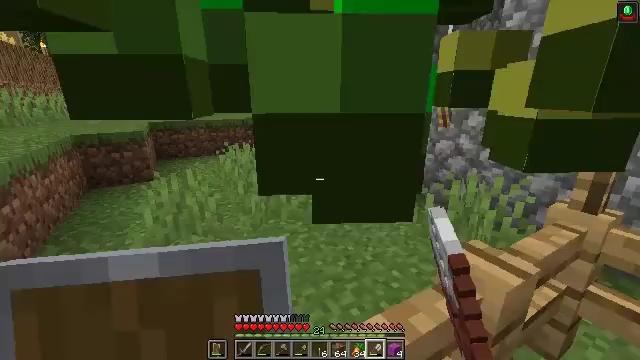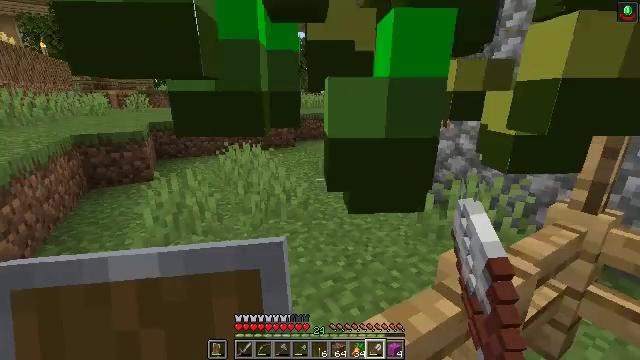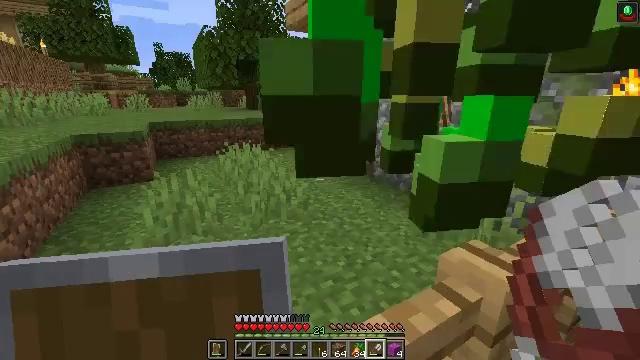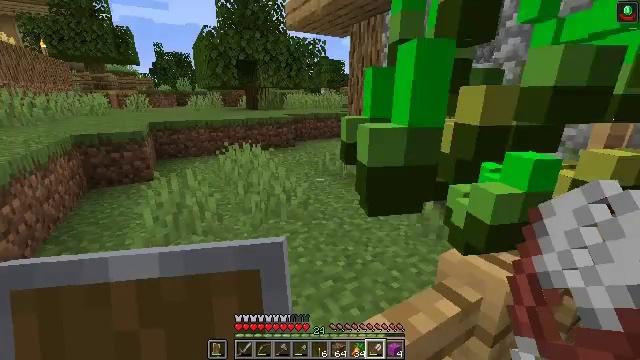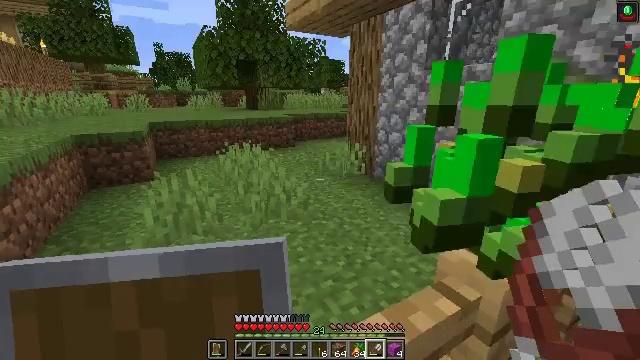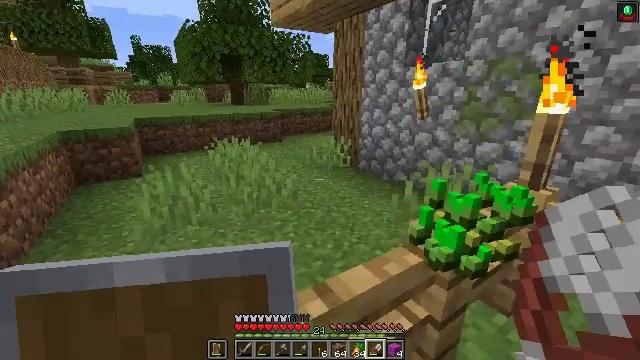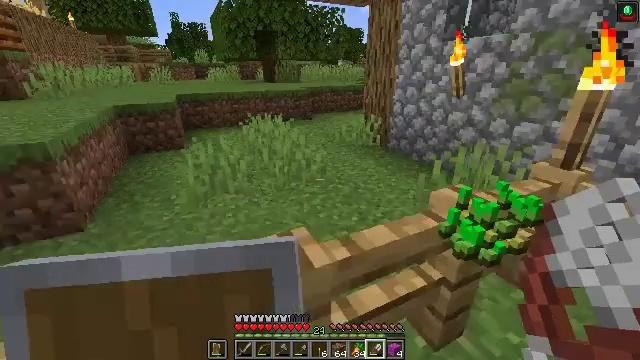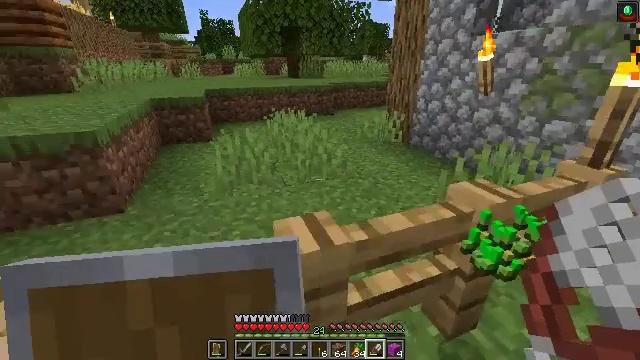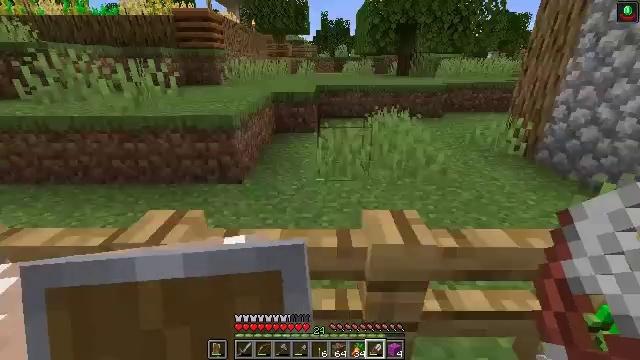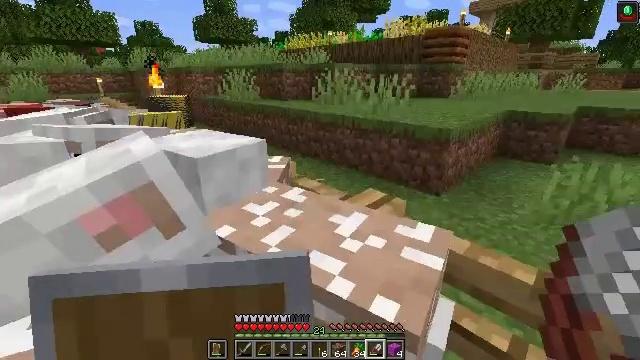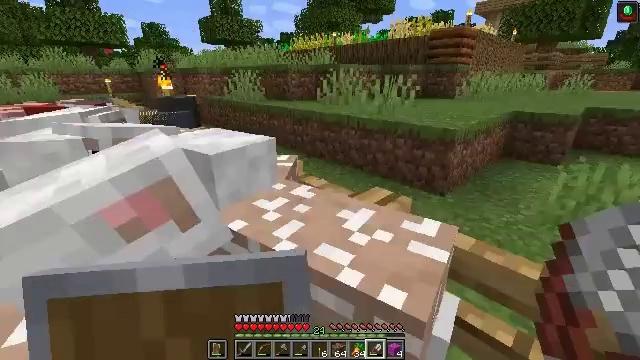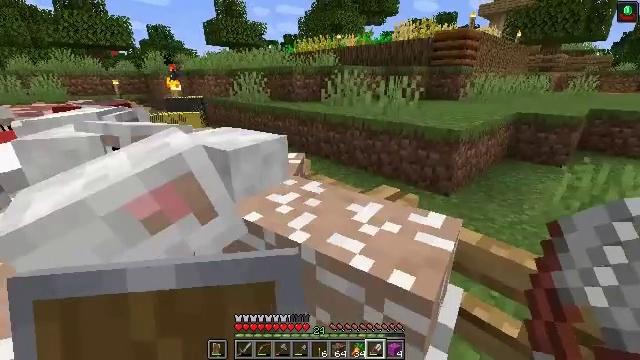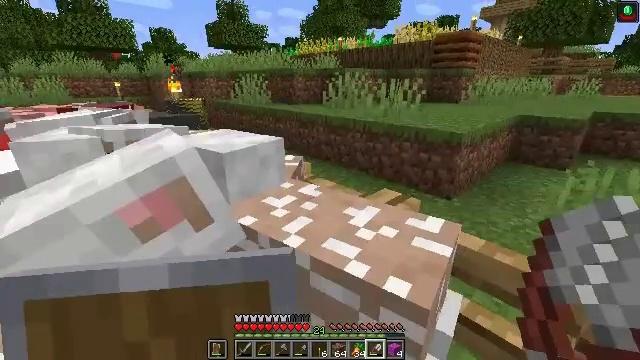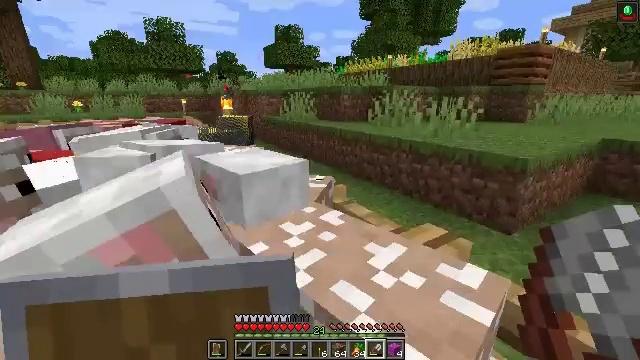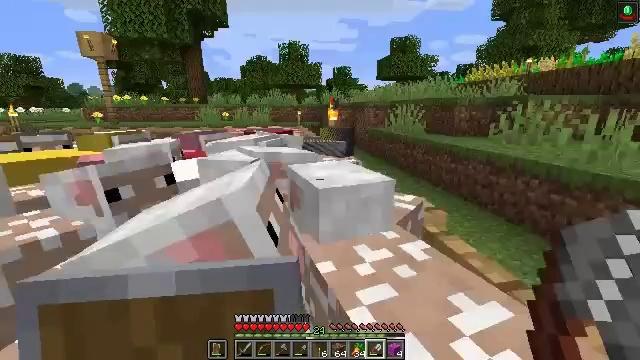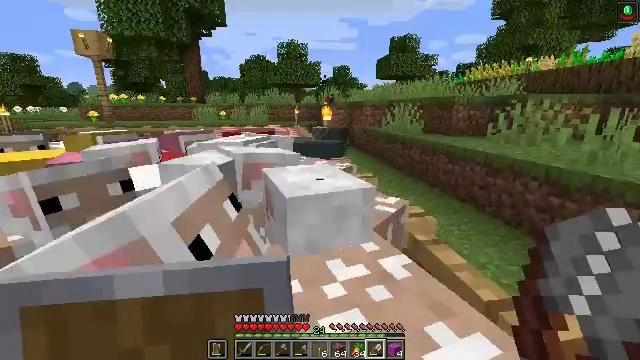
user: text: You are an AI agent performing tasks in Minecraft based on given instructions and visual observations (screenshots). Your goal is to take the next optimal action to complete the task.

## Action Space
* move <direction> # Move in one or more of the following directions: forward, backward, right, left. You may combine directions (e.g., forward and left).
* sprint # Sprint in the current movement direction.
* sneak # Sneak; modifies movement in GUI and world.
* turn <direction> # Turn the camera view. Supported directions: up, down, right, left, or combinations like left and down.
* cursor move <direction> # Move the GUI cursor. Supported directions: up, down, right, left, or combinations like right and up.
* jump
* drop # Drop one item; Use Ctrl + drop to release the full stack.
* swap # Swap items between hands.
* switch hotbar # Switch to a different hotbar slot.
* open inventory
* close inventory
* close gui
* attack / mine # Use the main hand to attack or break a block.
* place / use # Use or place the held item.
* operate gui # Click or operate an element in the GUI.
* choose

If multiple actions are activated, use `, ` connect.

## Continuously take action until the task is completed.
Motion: motion action
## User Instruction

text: Drop rotten flesh.
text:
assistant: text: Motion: no_op
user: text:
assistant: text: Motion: no_op
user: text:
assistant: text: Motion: no_op
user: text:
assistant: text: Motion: move back
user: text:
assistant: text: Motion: move back, turn right and down
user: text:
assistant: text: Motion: move back, turn left and down
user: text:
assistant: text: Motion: move back and move left, turn left
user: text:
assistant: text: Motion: move back and move left, turn left
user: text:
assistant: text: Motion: move back and move left, turn left and up
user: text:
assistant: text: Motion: move forward and move left
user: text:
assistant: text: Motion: move forward
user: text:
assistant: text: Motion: move forward
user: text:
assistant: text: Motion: move forward, turn left and up
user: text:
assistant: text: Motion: move forward, turn left and up
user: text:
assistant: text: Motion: move forward
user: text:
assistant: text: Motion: move forward
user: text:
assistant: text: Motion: move forward, turn left and down
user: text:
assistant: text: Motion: move forward, turn left
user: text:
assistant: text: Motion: move forward, turn left and down
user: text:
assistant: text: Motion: move forward, turn left, use / place
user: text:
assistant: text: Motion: move forward, use / place
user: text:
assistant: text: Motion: move forward, turn right
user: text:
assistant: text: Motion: move forward, turn right and up
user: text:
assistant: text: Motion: move forward, turn right
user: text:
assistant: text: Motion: move forward, turn right
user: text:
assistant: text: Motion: move forward, use / place
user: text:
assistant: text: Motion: move forward, use / place
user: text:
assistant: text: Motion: move forward, turn down, use / place
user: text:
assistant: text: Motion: move forward, turn down, use / place
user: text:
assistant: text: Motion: move forward, turn down, use / place